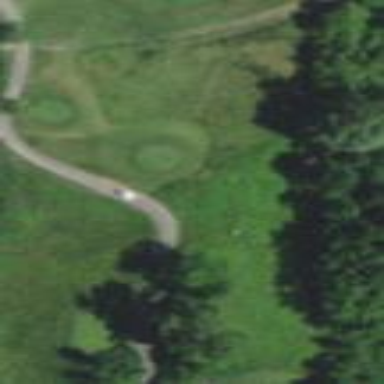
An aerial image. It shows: Area with grass used as rough in golf course.